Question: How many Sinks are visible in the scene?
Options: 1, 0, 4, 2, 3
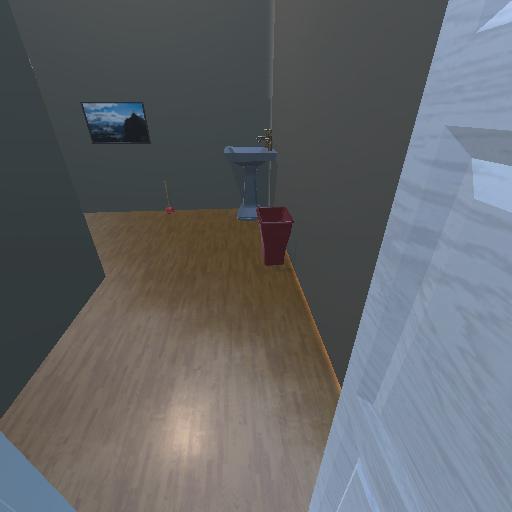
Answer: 1